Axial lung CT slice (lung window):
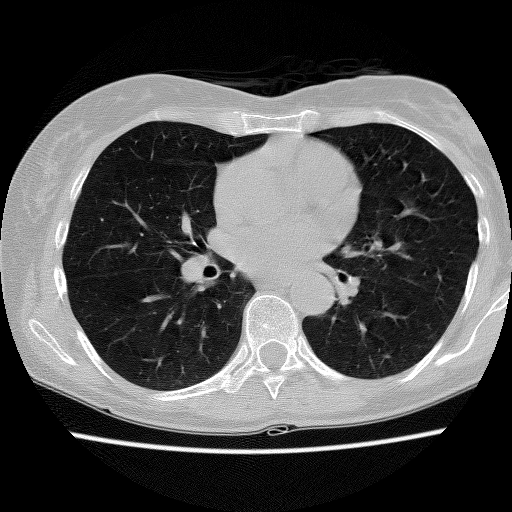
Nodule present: no